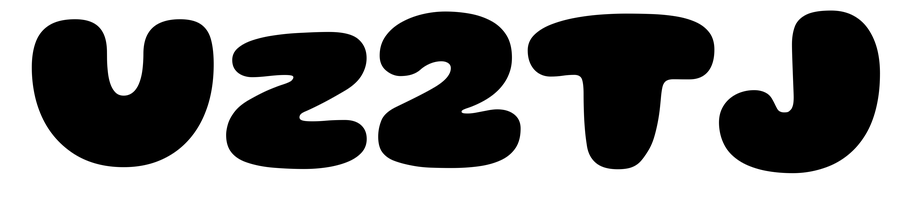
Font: Gluten_Black